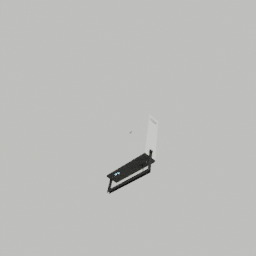
Label: electronics